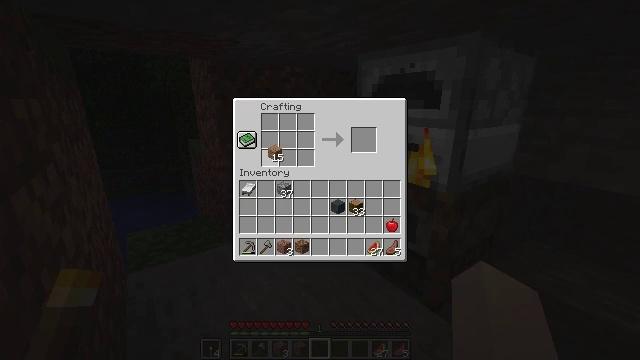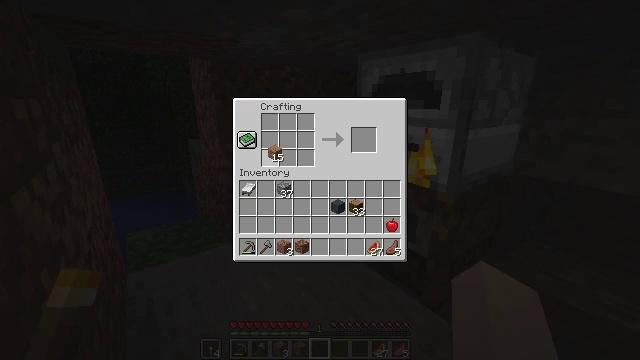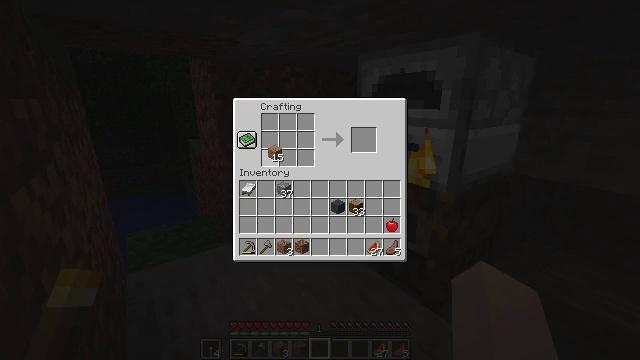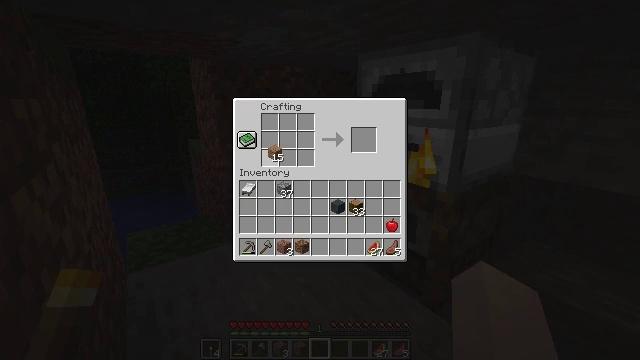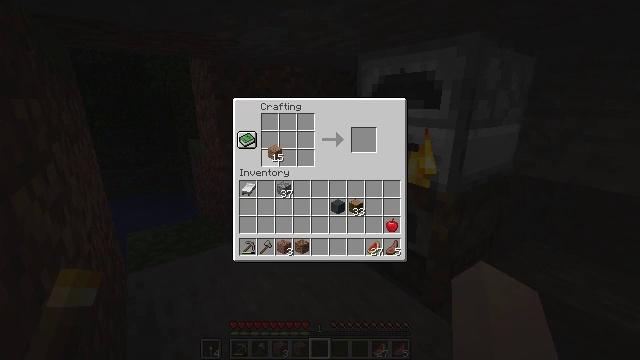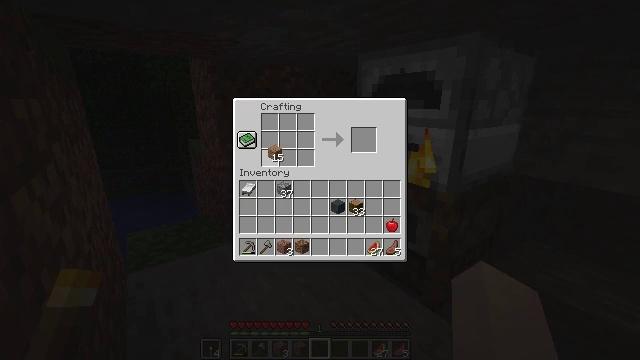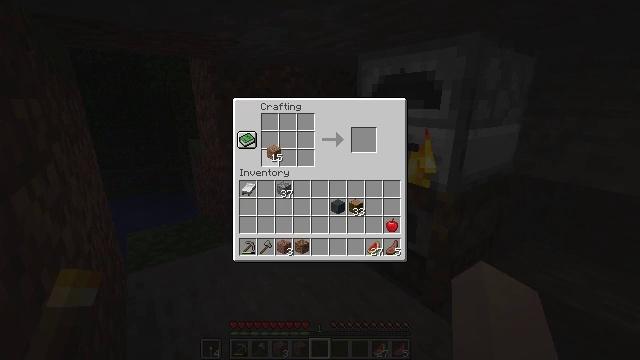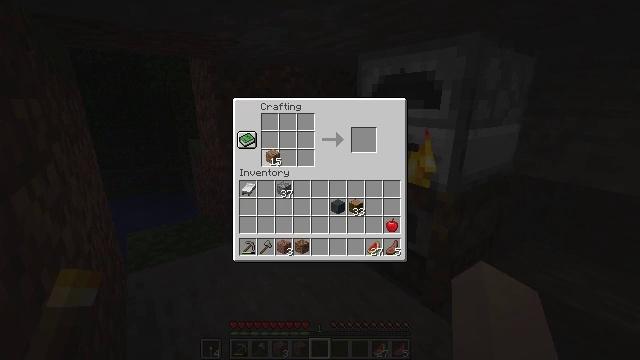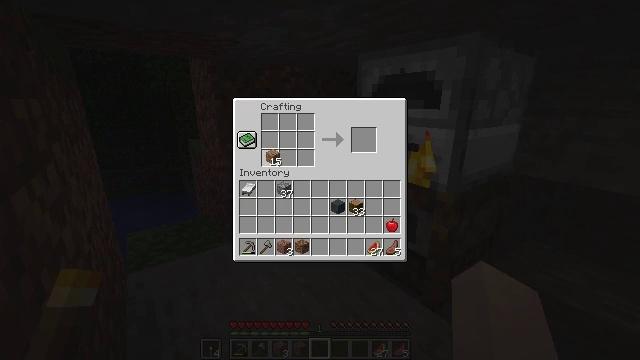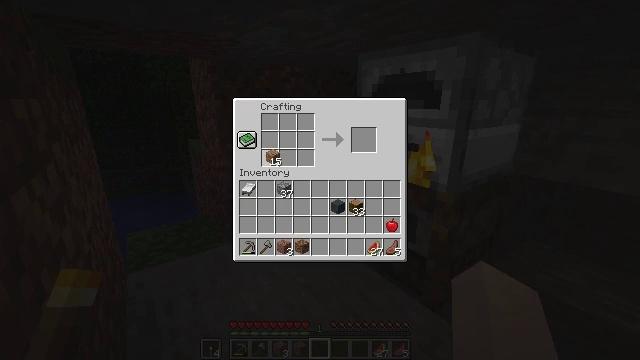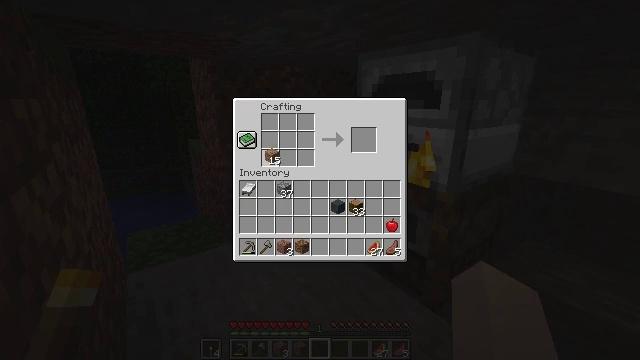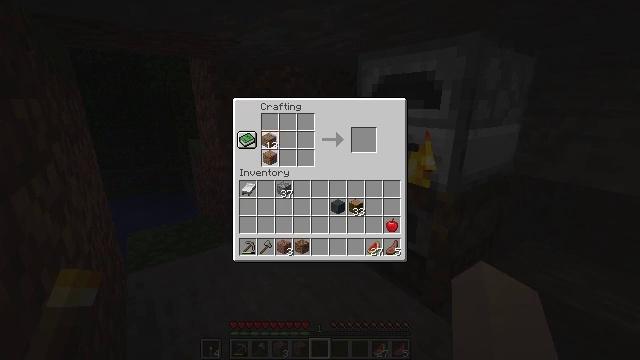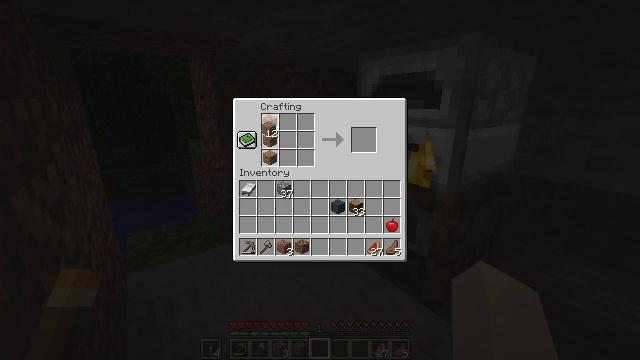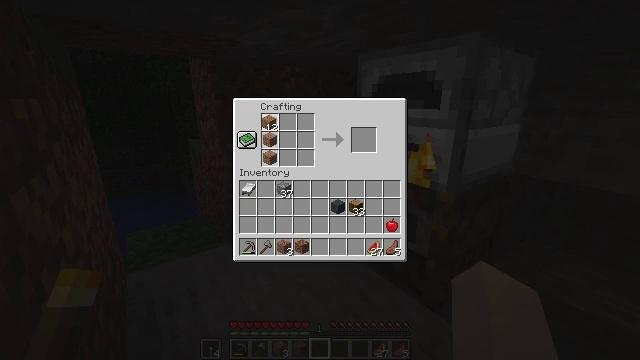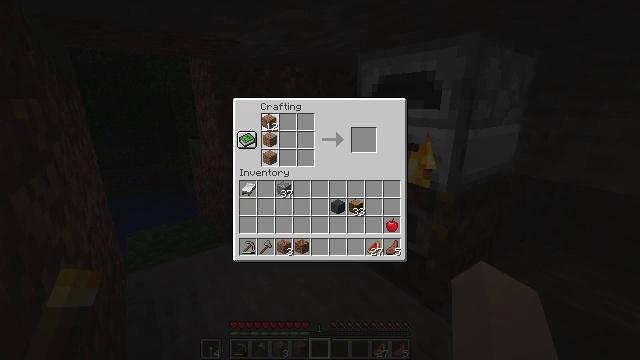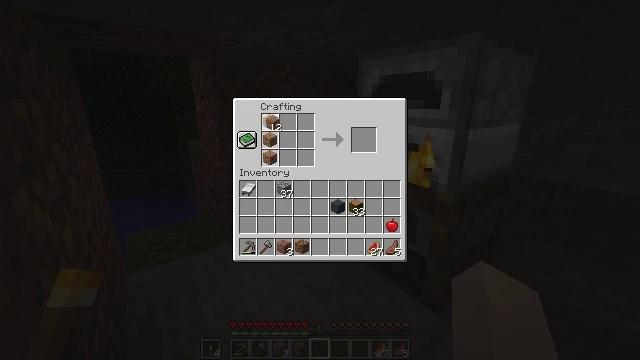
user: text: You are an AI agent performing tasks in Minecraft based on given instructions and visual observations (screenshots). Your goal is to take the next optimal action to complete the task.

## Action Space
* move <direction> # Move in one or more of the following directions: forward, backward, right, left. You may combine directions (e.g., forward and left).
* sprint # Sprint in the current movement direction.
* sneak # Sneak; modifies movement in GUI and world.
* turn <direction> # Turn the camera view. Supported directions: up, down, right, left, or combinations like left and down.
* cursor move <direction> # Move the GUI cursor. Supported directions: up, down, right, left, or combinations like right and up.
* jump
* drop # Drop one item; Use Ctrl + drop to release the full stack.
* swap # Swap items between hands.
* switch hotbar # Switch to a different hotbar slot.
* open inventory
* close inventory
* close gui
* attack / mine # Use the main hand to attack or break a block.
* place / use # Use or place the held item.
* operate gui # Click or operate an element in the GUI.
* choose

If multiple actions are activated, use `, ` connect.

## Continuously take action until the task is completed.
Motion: motion action
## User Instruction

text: Use the crafting table to make a jungle door.
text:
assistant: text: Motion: no_op
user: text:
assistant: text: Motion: no_op
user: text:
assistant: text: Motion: no_op
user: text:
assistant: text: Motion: no_op
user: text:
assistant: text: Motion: no_op
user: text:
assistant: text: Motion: no_op
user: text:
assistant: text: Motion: no_op
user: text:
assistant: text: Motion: no_op
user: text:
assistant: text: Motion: choose
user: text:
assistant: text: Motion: choose
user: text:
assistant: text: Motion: cursor move up, choose
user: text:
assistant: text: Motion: cursor move up, choose
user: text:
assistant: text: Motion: choose
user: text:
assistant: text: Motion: choose
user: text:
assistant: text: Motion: choose
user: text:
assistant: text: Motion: cursor move right, choose
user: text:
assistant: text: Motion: choose
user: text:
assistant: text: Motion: cursor move down, choose
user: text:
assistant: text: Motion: choose
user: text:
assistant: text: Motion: choose
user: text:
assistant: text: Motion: choose
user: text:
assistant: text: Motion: choose
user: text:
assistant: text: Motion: choose
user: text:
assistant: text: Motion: choose
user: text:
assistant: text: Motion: choose
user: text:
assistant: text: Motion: cursor move down
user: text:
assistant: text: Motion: cursor move right and down
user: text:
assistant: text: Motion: no_op
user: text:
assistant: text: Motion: no_op
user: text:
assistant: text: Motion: operate gui